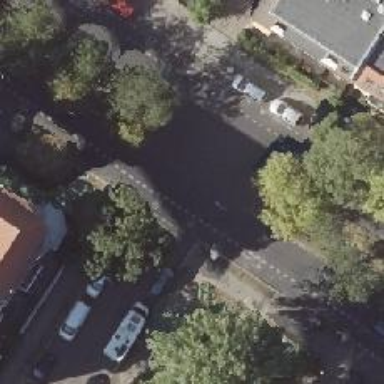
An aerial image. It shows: Residential road.